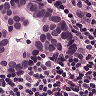
Metastatic tissue present: yes